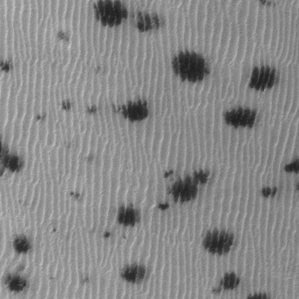
Label: frost